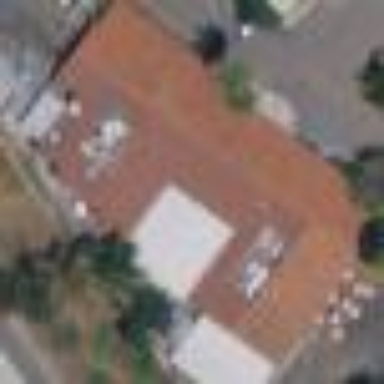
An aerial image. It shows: Commercial building.